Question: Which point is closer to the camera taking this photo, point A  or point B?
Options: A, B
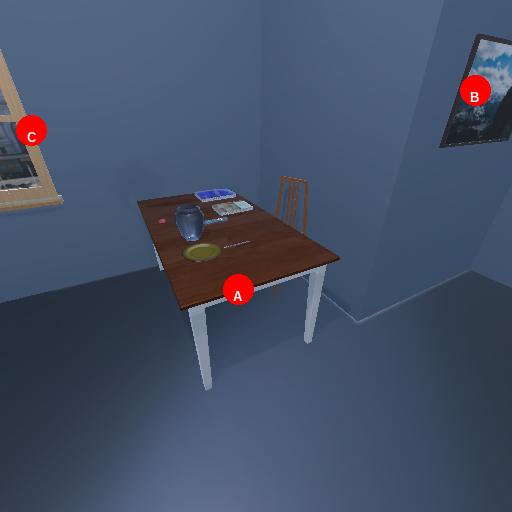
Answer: A